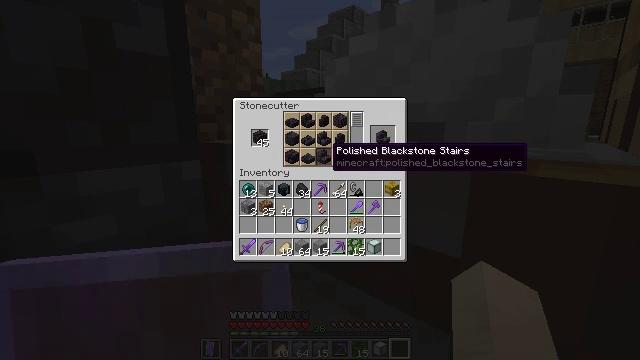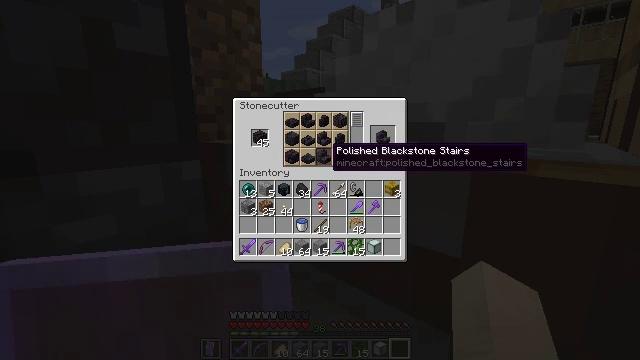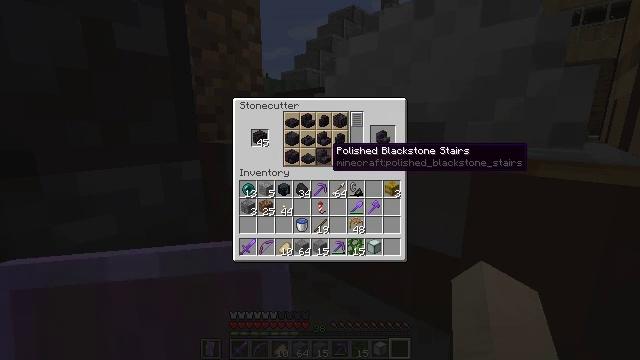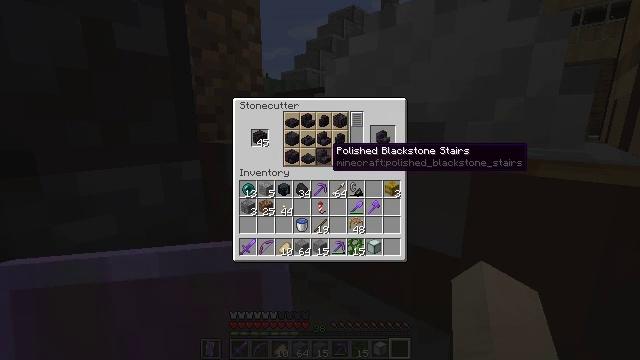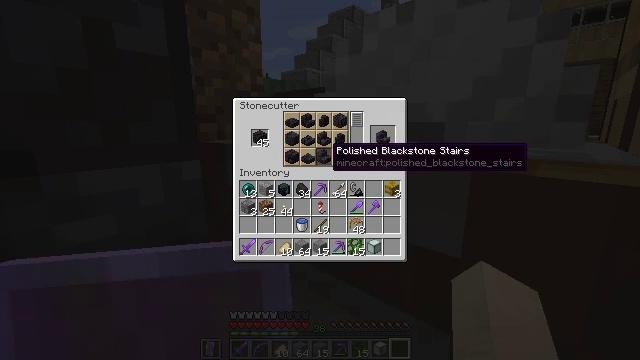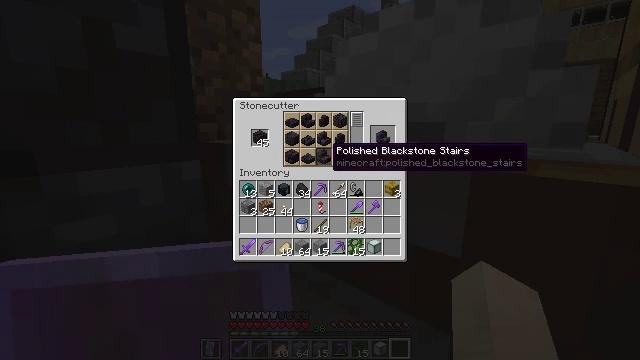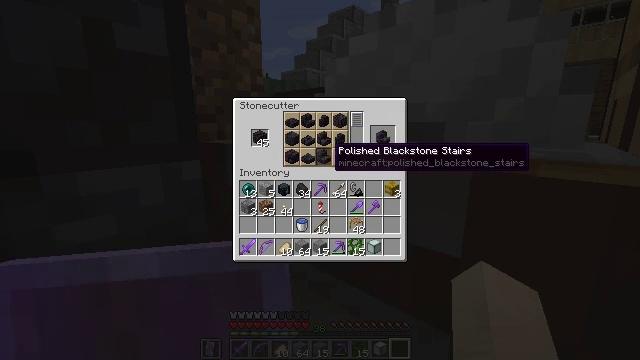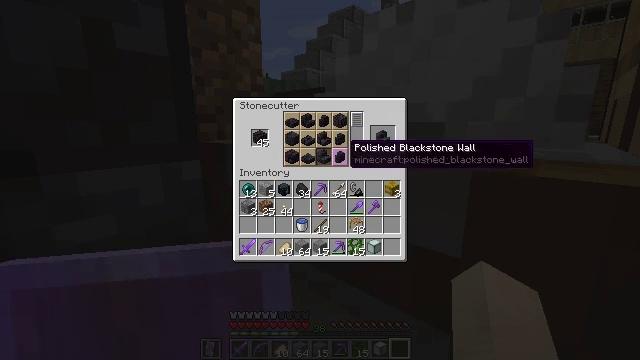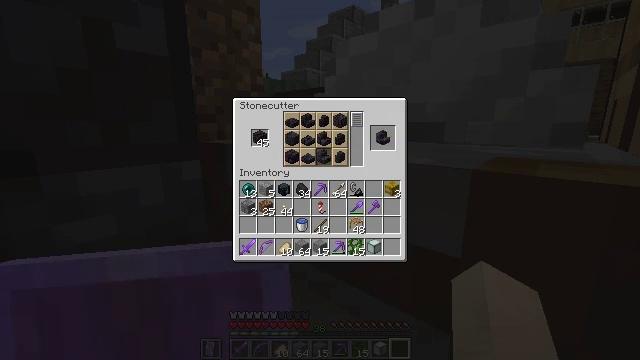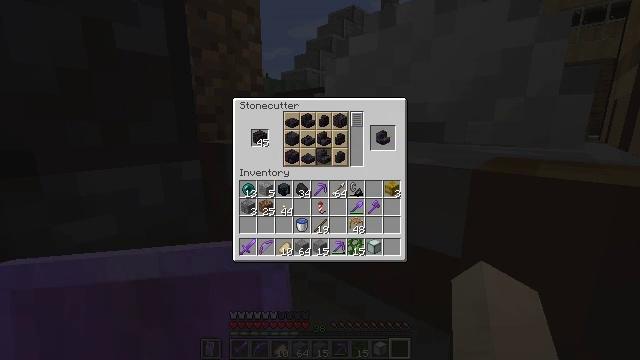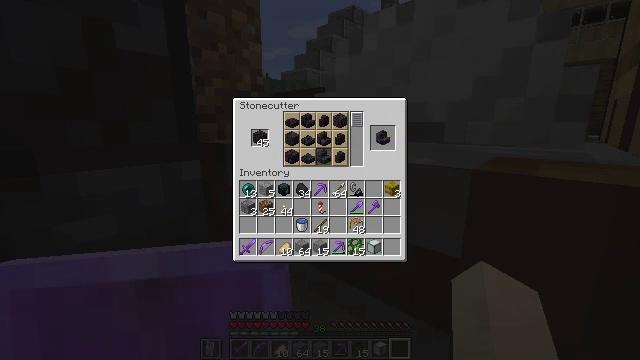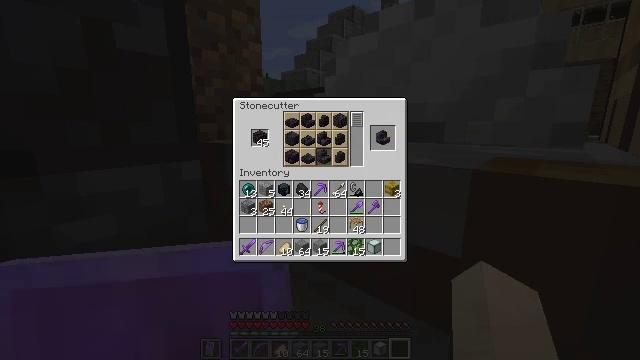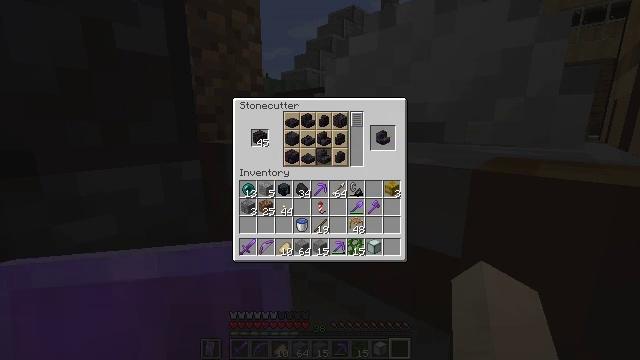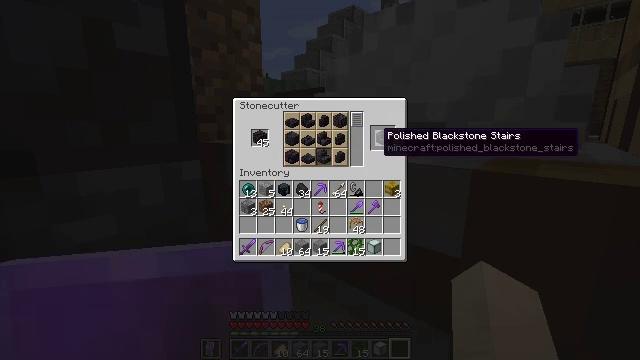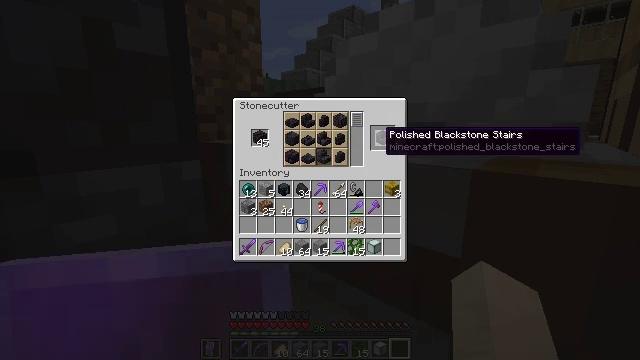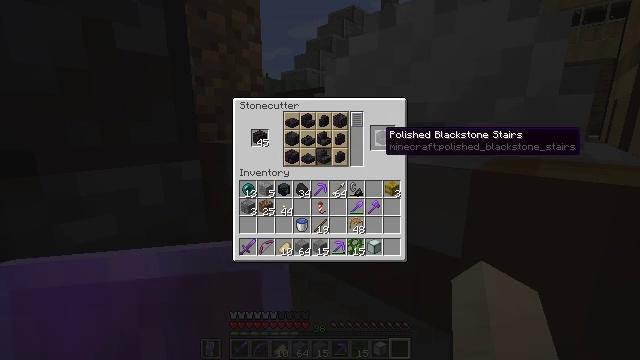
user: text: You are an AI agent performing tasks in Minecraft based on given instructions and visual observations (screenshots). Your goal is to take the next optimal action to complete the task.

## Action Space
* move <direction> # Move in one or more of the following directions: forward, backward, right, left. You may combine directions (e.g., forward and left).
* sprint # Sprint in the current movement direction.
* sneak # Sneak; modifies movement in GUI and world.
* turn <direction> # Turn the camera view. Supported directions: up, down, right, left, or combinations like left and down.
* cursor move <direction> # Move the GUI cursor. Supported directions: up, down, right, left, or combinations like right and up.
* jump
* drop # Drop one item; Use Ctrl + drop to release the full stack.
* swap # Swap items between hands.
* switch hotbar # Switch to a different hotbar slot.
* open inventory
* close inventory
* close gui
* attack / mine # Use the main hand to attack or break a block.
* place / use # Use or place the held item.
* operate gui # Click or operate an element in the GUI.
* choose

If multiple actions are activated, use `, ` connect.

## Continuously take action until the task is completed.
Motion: motion action
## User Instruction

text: Create polished blackstone stairs with polished blackstone and crafting table.
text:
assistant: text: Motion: no_op
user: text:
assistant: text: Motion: no_op
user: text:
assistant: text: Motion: no_op
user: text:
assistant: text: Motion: no_op
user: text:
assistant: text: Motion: no_op
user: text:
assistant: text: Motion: no_op
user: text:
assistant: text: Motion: turn right
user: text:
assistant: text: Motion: turn right
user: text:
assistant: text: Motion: no_op
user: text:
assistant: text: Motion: turn right
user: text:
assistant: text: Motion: no_op
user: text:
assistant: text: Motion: no_op
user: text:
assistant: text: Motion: no_op
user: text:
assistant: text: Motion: no_op
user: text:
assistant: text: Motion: no_op
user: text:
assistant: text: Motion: no_op
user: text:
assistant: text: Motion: no_op
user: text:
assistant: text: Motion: no_op
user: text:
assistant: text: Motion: no_op
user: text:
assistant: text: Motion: no_op
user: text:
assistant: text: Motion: no_op
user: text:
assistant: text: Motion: attack / mine
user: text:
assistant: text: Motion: attack / mine
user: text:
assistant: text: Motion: attack / mine
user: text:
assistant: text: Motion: no_op
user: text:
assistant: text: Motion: no_op
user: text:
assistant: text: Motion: no_op
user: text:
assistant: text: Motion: no_op
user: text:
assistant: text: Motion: no_op
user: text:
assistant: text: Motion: no_op